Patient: sex F, age 34
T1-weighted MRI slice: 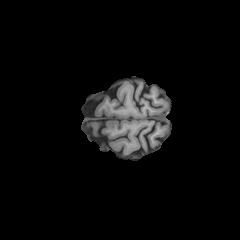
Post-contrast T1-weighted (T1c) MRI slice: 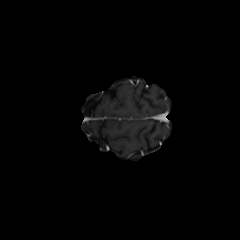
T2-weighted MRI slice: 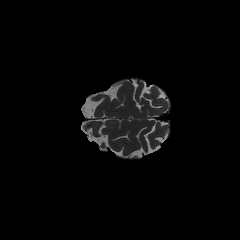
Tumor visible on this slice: no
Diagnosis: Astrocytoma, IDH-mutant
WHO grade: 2